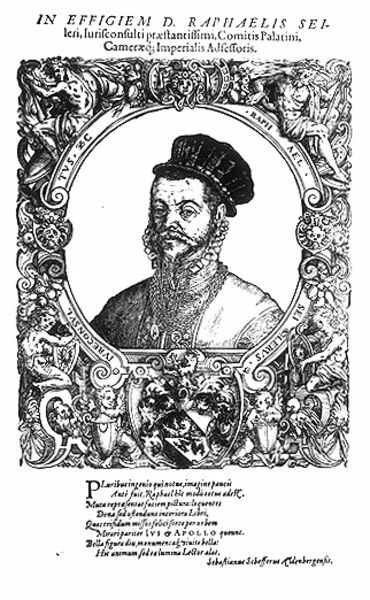
Titel: Bildnis des Raphael Seiler
Künstler: Tobias Stimmer
Institution: (Seriendruck)
Schlagwörter: mann, umhang, frauen, blumen, hut, nase, schmuck, schwarz, weiss, zeichnung, blick, ornament, bart, kappe, mütze, band, kragen, rahmen, bildnis, hals, halskrause, portrait, porträt, mantel, adel, blatt, brustbild, kreis, rund, engel, ranken, schärpe, schrift, grafik, schnäuzer, ornamente, buch, medaillon, druck, stich, titel, seite, text, überschrift, backenbart, krause, wappen, schnörkel, gedicht, fabelwesen, binde, zierde, kupferstich, verzierungen, latein, schwarz/weiss, vers, schriftbänder, rankel, schmucl, halskraus, zeilöen, zeilenkragen, auchgen, raphaelis, efigiem